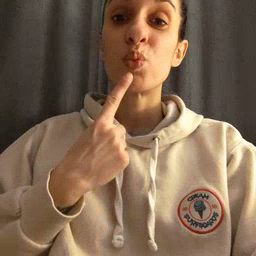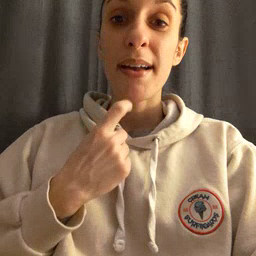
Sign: red